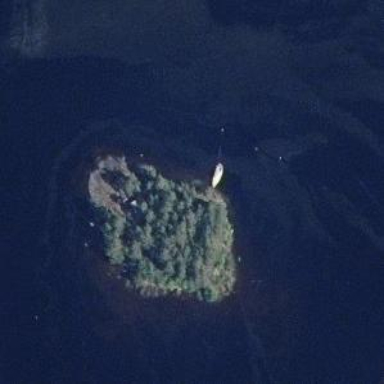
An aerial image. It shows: Islet surrounded by woodland.